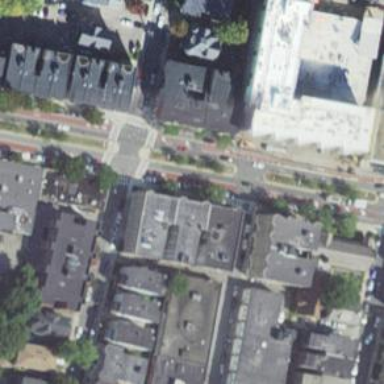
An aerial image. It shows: Residential road with asphalt surface and separate sidewalk.